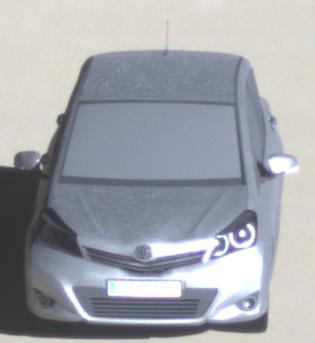
Make: Toyota
Model: Yaris 1.0
Detailed model: Yaris (XP9)
Model produced from: 2009/01
Model produced until: 2010/10
Doors: 3
Color: white
Road condition: dry road
Daytime: morning or afternoon
Contrast: high contrast